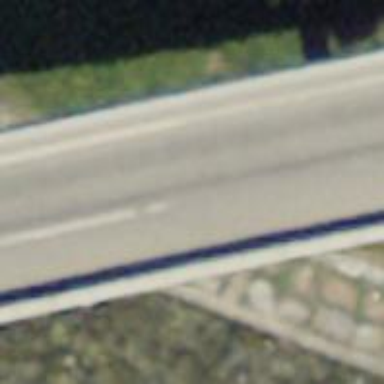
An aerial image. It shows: Asphalt bridge for motorway link.